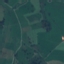
Label: Pasture